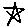
Label: star